Field crop: tomato
Growth stage: 2
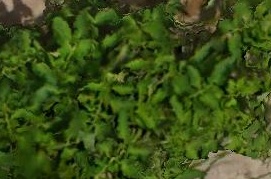
Species: tomato